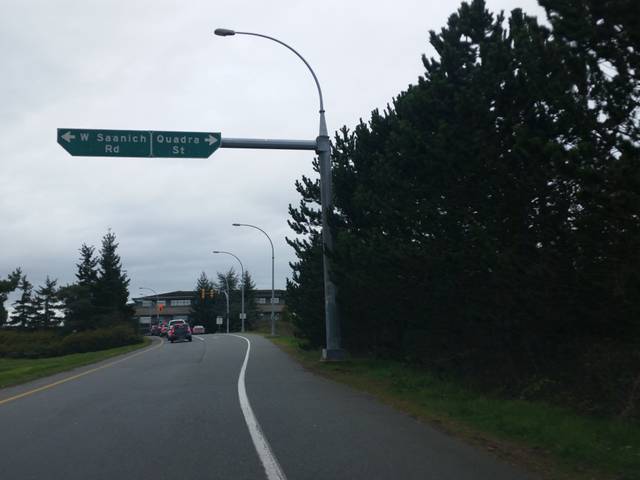
Region: Canada
Coordinates: 48.486, -123.385